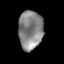
Tissue: prostate
Cell type: T cells
Senescence score: 0.332
Nuclear area (px): 929
Mean DAPI intensity: 133.402